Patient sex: M
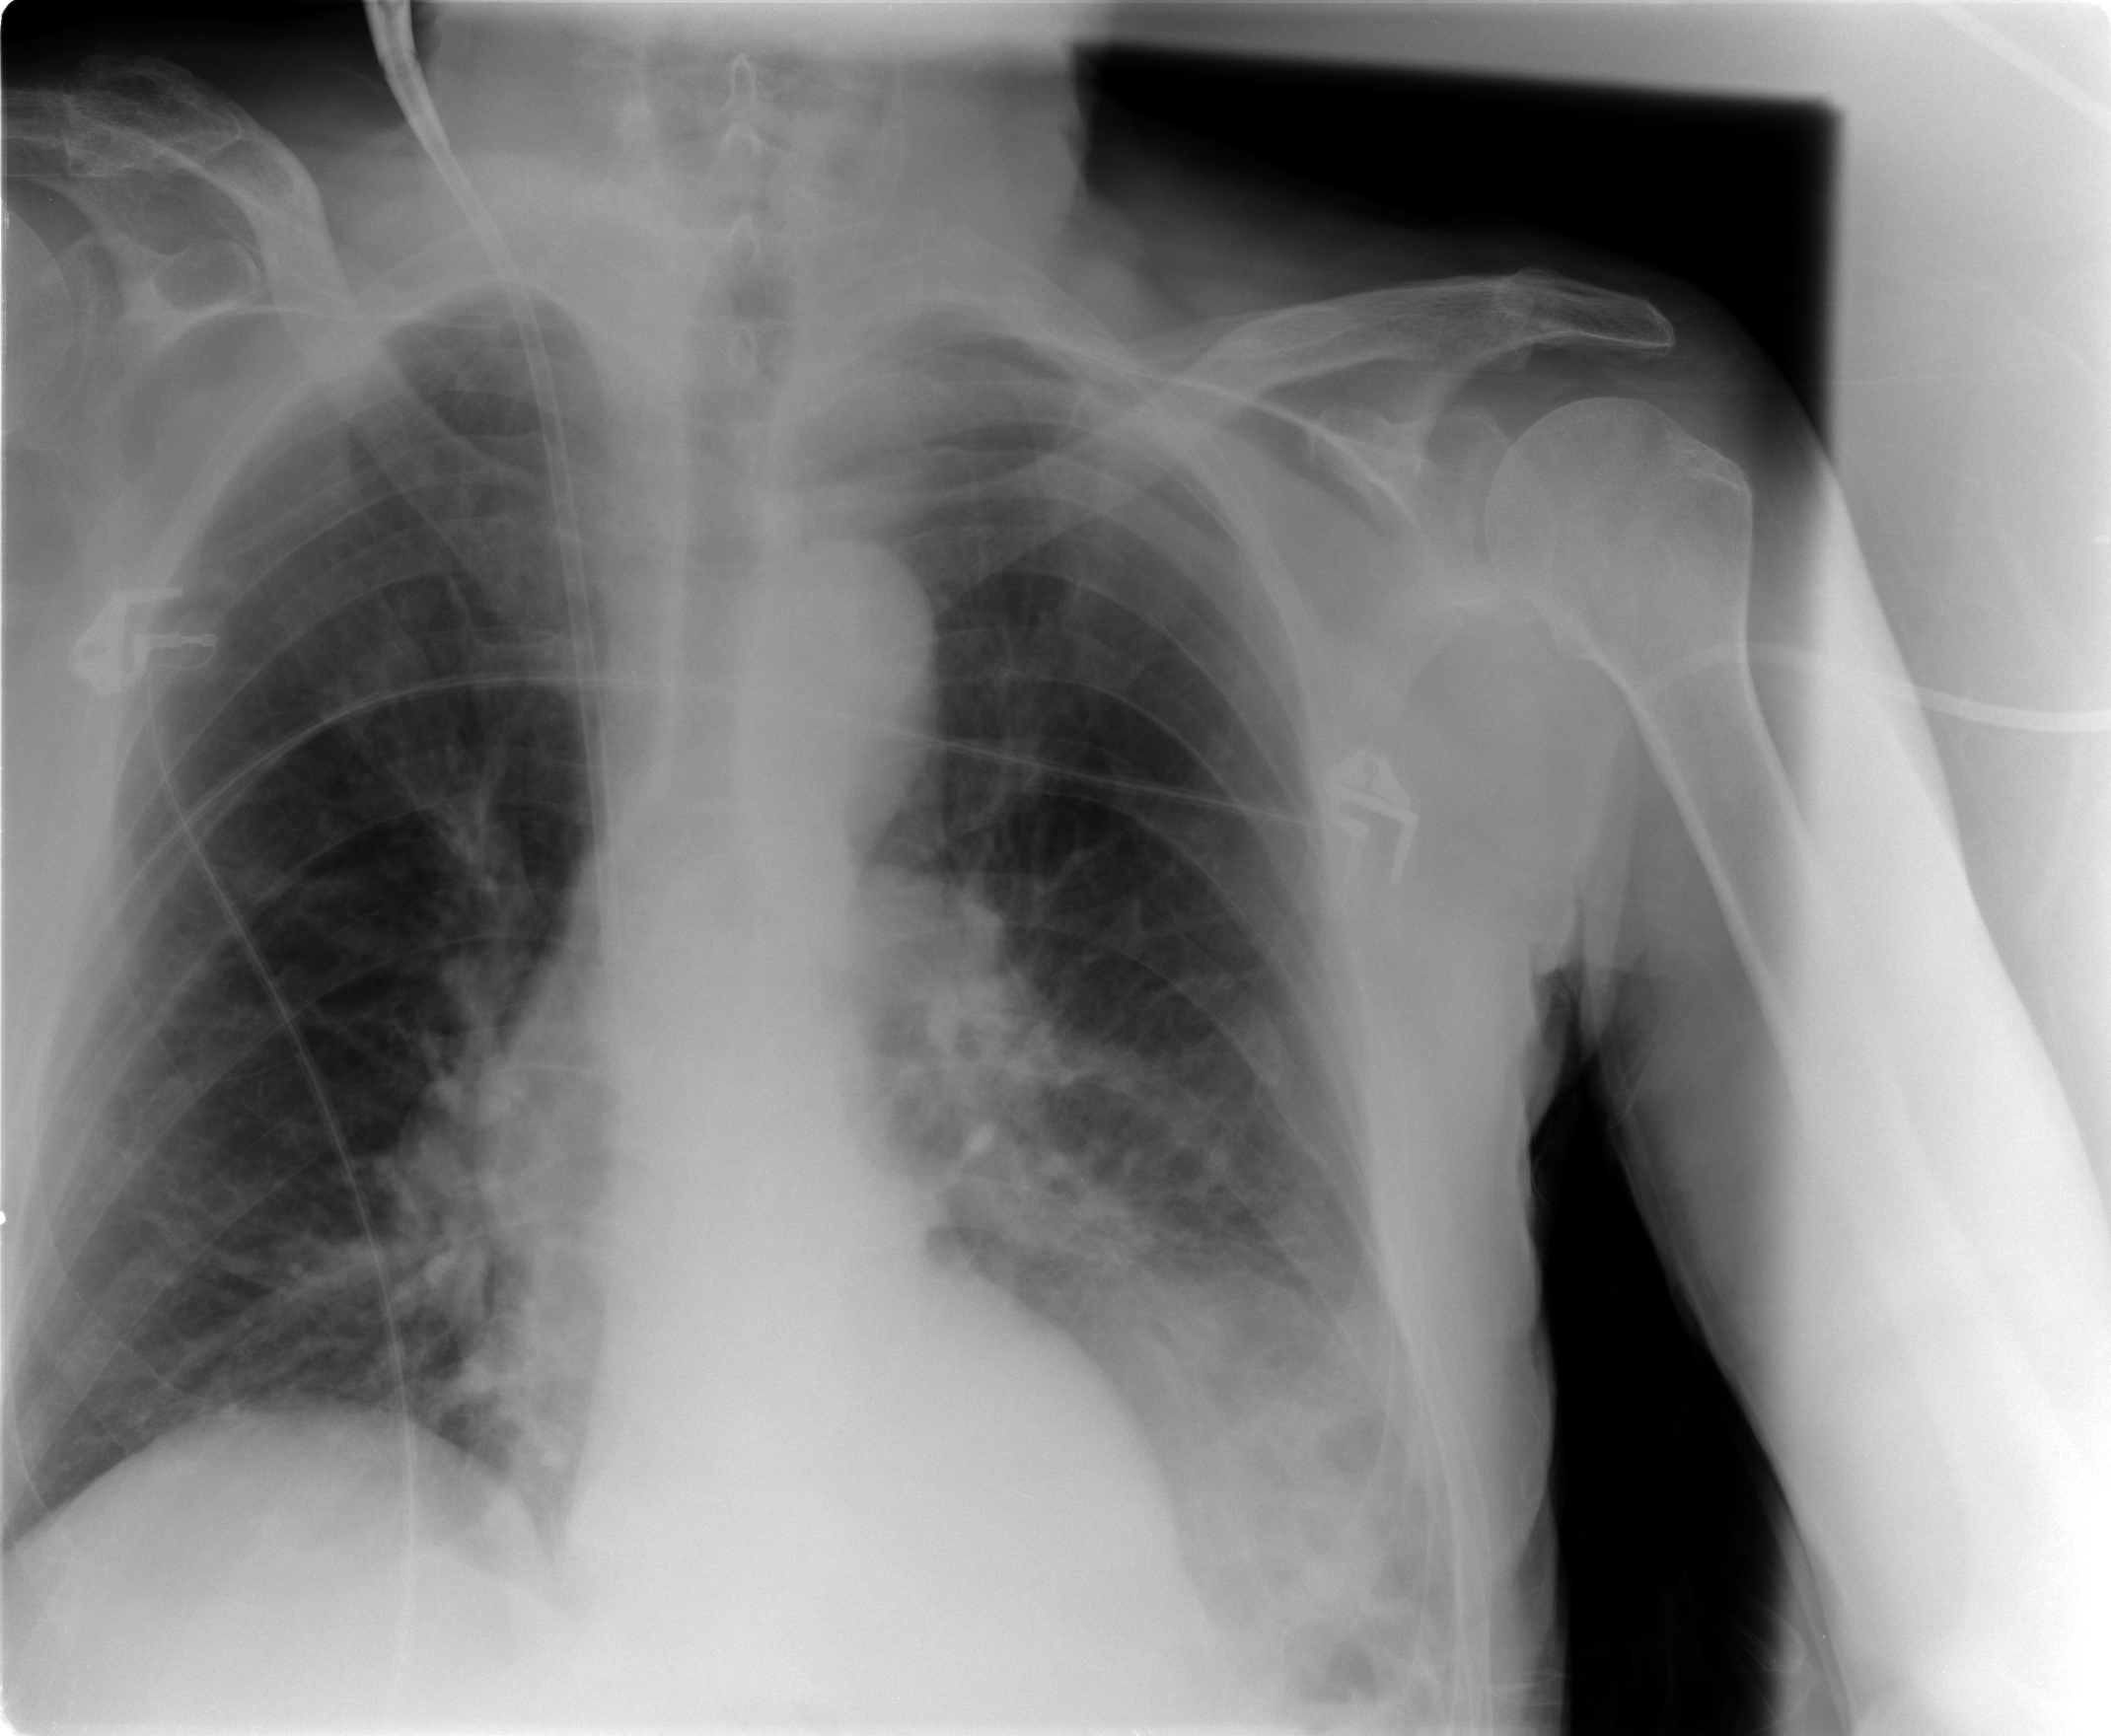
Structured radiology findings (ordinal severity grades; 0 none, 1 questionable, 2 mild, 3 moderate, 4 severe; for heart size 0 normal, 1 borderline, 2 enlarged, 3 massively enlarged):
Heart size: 0
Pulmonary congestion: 1
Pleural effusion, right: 0
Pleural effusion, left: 2
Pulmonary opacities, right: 0
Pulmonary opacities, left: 0
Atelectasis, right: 0
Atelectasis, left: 0